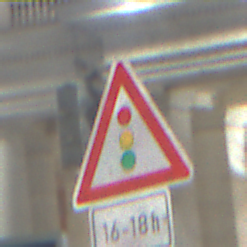
Verkehrszeichen: Lichtzeichenanlage
Zusatzzeichen unten: ZeitangabenOhneBeschraenkungAufWochentage1
Umgebung: Outdoor, Urban
Tageszeit: Night
Wetter: PartlyCloudy
Licht: Artificial
Jahreszeit: NotSpecified
Kontrast: HighContrast